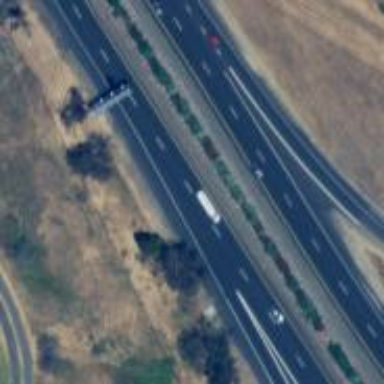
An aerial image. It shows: Motorway junction.